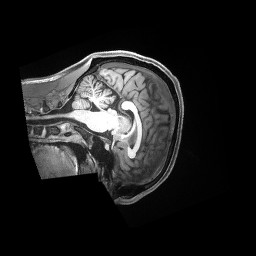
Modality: T1w
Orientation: sagittal
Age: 22
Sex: male
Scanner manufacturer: siemens
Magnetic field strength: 3 T
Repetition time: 2.5 s
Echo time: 0.00181 s